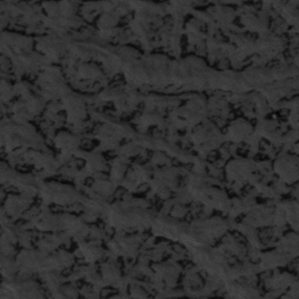
Label: frost